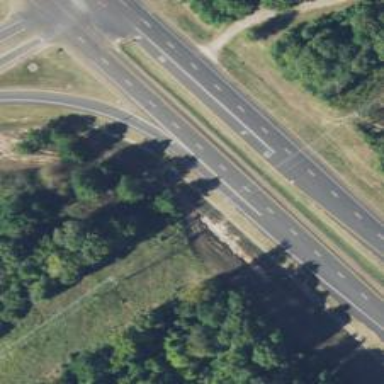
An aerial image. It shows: Trunk link road with asphalt surface.